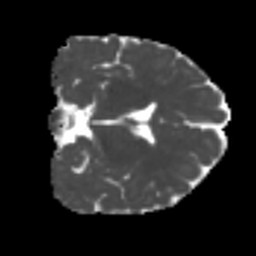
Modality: MD
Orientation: coronal
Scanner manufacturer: siemens
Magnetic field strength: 3 T
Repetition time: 4 s
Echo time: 0.0594 s